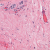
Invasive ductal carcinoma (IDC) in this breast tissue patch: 0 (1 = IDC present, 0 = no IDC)